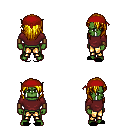
a pixel art fantasy rpg character, male body template, orc, green skin, maroon long-sleeve shirt, gold greaves, blonde long hairstyle, red bandana, leather bracers, black slippers, four views (front, back, left, right), 2x2 character sprite sheet, small pixel art, hard edges, no anti-aliasing